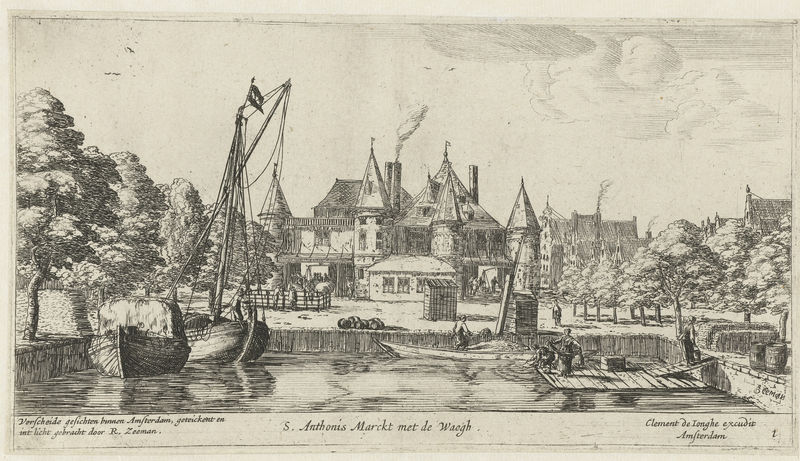
Titel: Sint Antoniesmarkt met de Waag
Künstler: Reinier Nooms
Standort: Amsterdam
Institution: Rijksmuseum
Schlagwörter: baum, mann, wasser, wolken, bäume, menschen, stadt, ufer, fenster, frau, skizze, zeichnung, haus, wolke, mensch, häuser, natur, qualm, rauch, wald, boot, boote, kahn, schornstein, turm, schiff, schiffe, segel, vedute, fahne, fischer, dächer, mauer, grafik, graphik, hafen, kaimauer, steg, burg, türme, lithographie, radierung, stich, fässer, amsterdam, amsterdamm, brug, floß, schronstein, stichj, verdute, s. anthonis marckt met de waagh, #türme